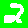
Digit: 2